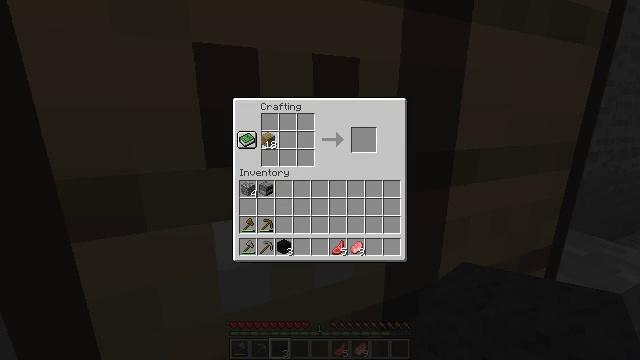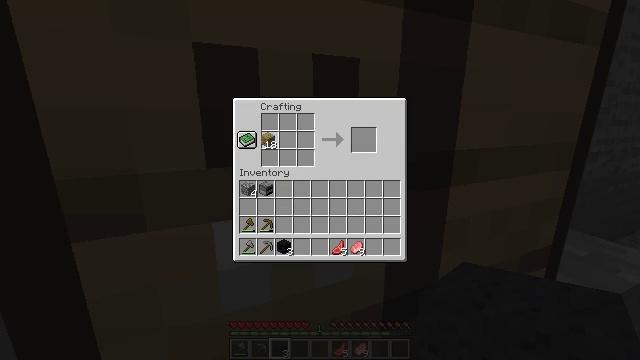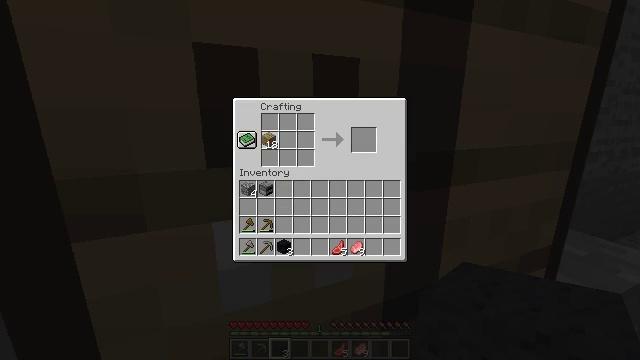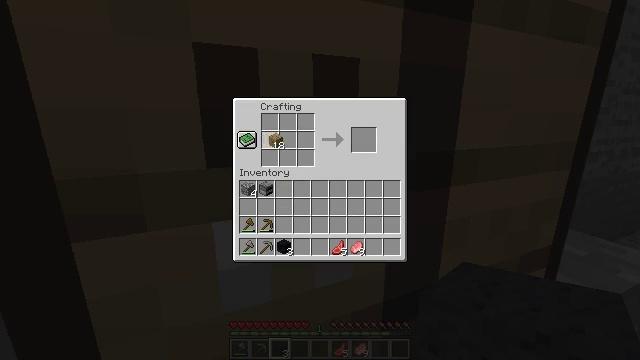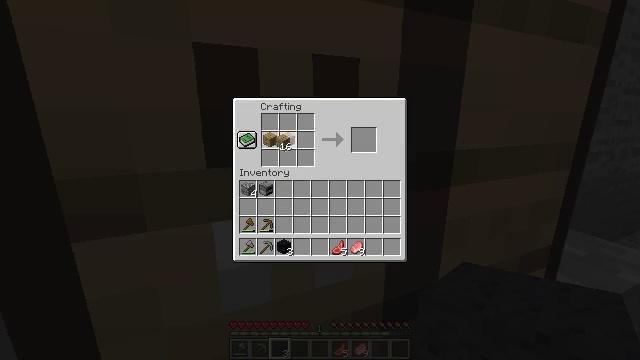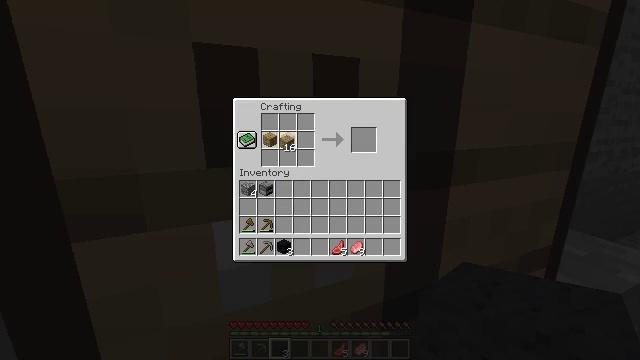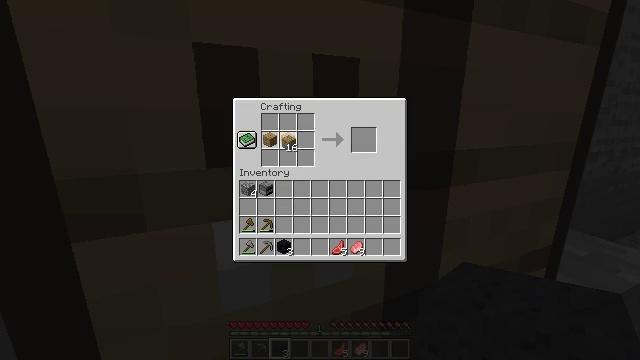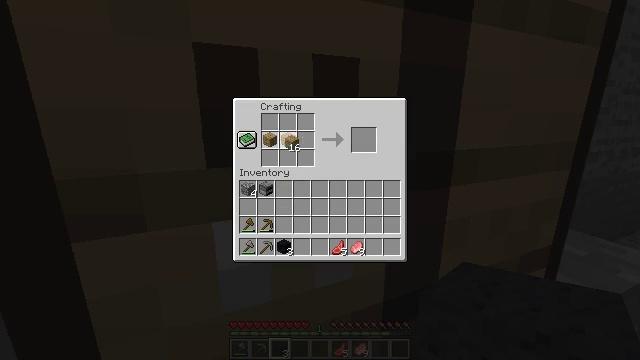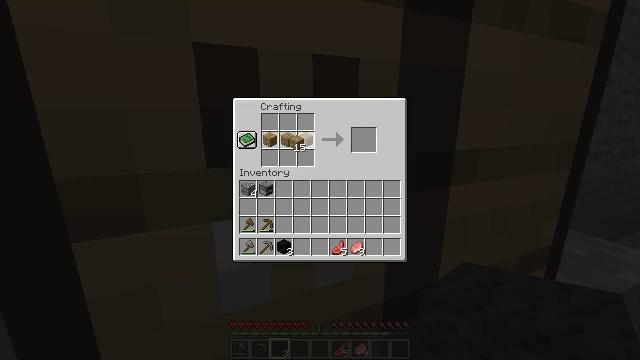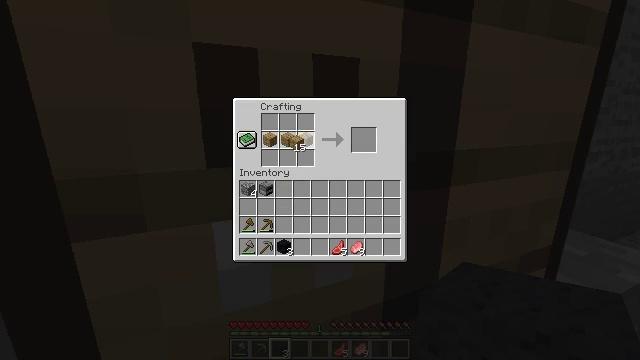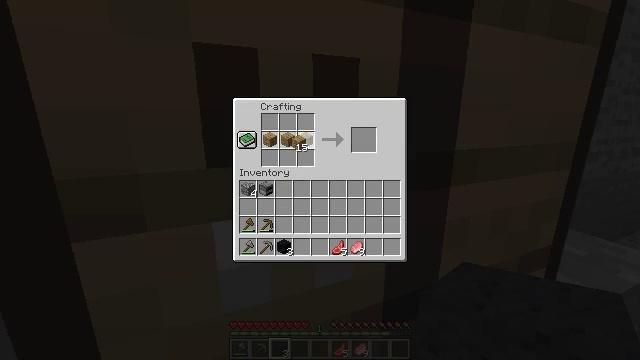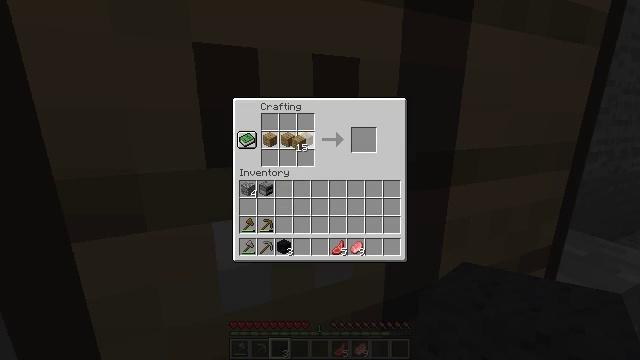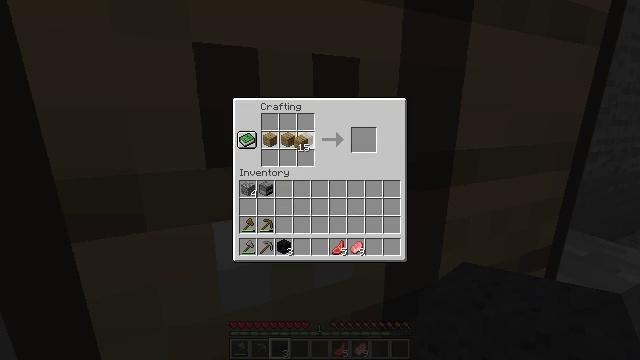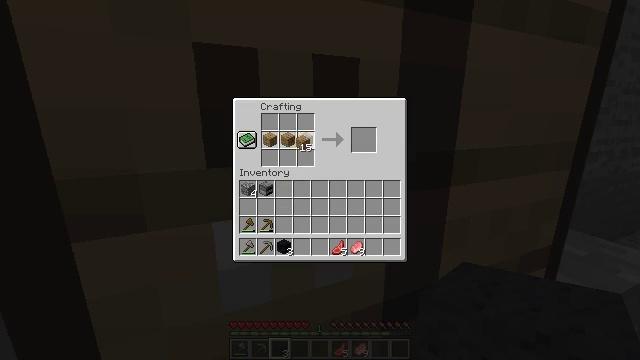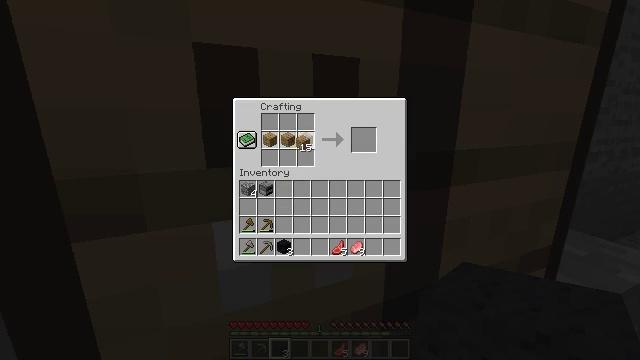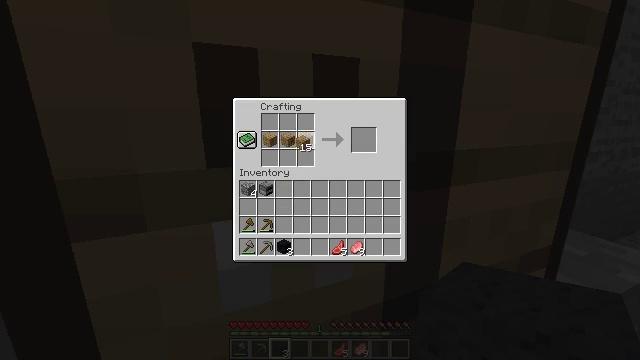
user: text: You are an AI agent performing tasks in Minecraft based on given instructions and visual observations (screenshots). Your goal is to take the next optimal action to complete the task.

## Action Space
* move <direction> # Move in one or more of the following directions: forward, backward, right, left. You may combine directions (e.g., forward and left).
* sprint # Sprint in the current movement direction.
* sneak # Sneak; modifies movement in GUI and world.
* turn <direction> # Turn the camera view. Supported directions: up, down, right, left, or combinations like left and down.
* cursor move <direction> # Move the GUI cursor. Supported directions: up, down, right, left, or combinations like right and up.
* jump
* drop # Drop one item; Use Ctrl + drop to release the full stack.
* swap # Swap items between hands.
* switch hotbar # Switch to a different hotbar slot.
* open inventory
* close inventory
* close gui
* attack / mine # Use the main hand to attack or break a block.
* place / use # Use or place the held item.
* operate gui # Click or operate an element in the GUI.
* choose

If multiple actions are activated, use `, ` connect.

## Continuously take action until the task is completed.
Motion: motion action
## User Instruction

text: Get a black bed by crafting with black wool.
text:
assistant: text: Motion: choose
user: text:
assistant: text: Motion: choose
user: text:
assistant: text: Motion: cursor move right, choose
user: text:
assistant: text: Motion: cursor move right, choose
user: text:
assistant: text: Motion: choose
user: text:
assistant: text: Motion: choose
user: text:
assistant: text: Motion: choose
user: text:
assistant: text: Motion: choose
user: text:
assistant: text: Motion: choose
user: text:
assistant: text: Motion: choose
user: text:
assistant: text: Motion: choose
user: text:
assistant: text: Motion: choose
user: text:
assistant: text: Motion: choose
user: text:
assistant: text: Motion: choose
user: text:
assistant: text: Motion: choose
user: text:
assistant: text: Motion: no_op
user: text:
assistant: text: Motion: no_op
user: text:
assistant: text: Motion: no_op
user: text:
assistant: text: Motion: cursor move down
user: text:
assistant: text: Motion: cursor move down
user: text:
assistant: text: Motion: no_op
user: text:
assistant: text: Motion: no_op
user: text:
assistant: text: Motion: no_op
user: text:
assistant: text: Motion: no_op
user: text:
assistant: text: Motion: no_op
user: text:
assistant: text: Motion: operate gui
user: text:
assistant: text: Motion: operate gui
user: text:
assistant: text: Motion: no_op
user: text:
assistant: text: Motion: no_op
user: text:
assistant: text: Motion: cursor move down